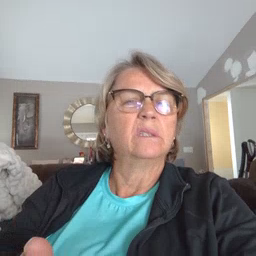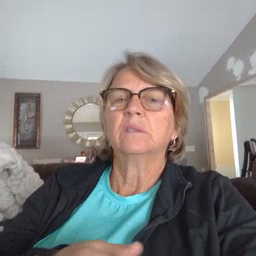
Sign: not